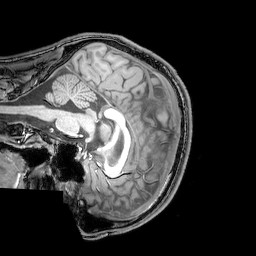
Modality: T1w
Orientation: sagittal
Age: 21
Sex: male
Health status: healthy
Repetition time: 0.081 s
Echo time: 0.037 s